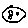
Label: moon